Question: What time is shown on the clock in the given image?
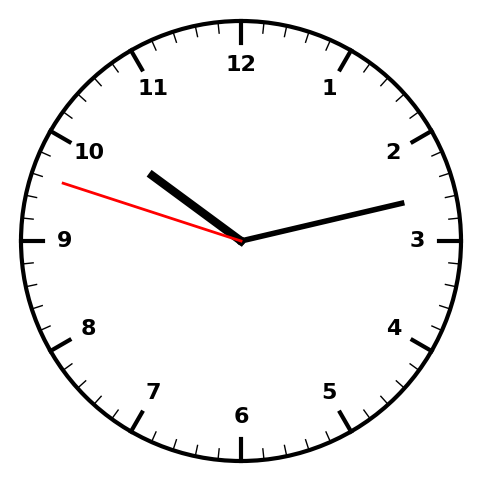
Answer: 10:12:48